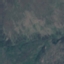
Land use / land cover: HerbaceousVegetation